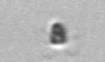
Label: Pyramimonas